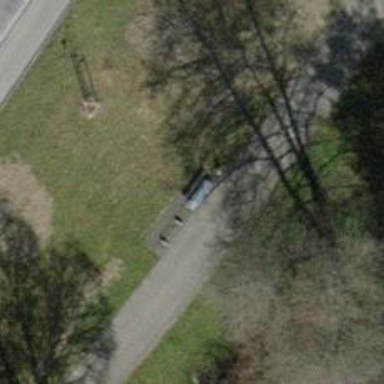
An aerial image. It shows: White bench.